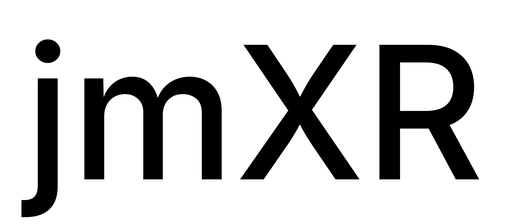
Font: Inter_Medium